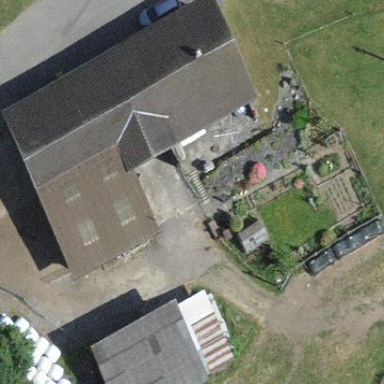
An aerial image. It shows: Farmyard area.